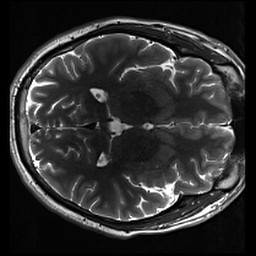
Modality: inplaneT2
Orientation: axial